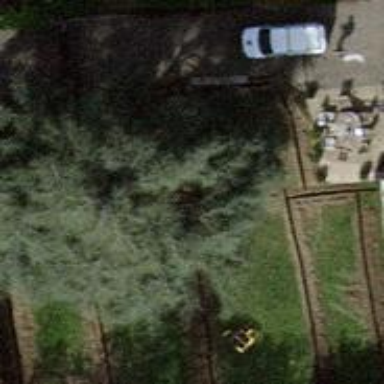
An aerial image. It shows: Evergreen needle-leaved tree.